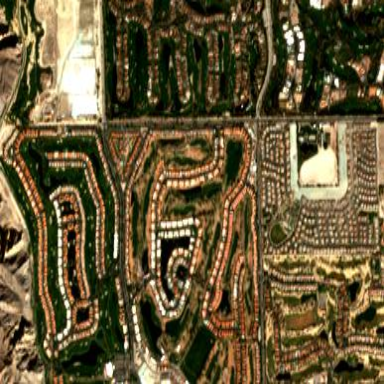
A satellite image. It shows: Golf course.